Question: I just want to create a custom uicontrol in ios.
In My application I have to dynamically create 4 buttons and one text field in a loop

I would like to name that control as QuantityControl.
so while dynamically adding that control.
I want to use like ,
QuantityControl *mycontrol=[[QuantityControl alloc] init];
Is it possible to merge these 5 control as One control?
pressing -1 will decrement the value in the textfield by 1
pressing -5 will decrement the value in the textfield by 5
pressing +1 will increment the value in the textfield by 1
pressing +5 will increment the value in the textfield by 5
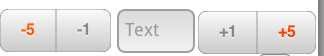
Answer: It looks to me like you could achieve this by just combining existing controls. Remember that Cocoa Touch philosophy embraces composition of elements much more than it does inheritance.
To me this looks like:
'''
[UIStepper] [UITextField] [UIStepper]
'''
You could create a 'UIView' that encloses the three controls and perhaps a controller object that handles the logic/actions from each of the control to update the text in the text field and provide a way of accessing the final value of the control, or implement a delegate to inform interested objects of changes etc.